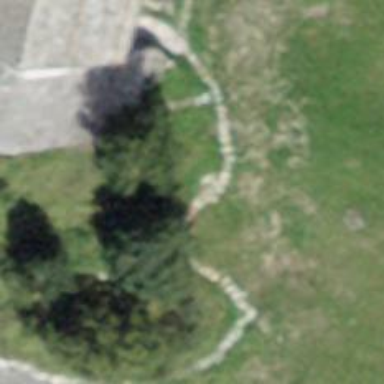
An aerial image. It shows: Path made of paving stones.